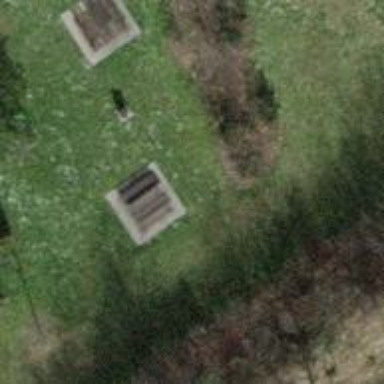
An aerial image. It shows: Picnic table located in leisure land area.